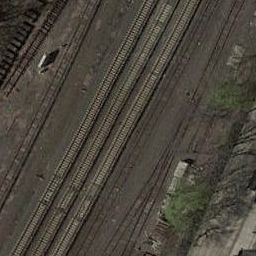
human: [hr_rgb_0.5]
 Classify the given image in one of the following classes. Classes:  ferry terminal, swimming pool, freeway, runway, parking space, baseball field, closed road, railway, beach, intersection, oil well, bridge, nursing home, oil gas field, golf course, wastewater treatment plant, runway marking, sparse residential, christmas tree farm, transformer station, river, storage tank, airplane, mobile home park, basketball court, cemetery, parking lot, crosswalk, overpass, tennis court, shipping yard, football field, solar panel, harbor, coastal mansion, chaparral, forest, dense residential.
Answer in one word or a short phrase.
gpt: railway